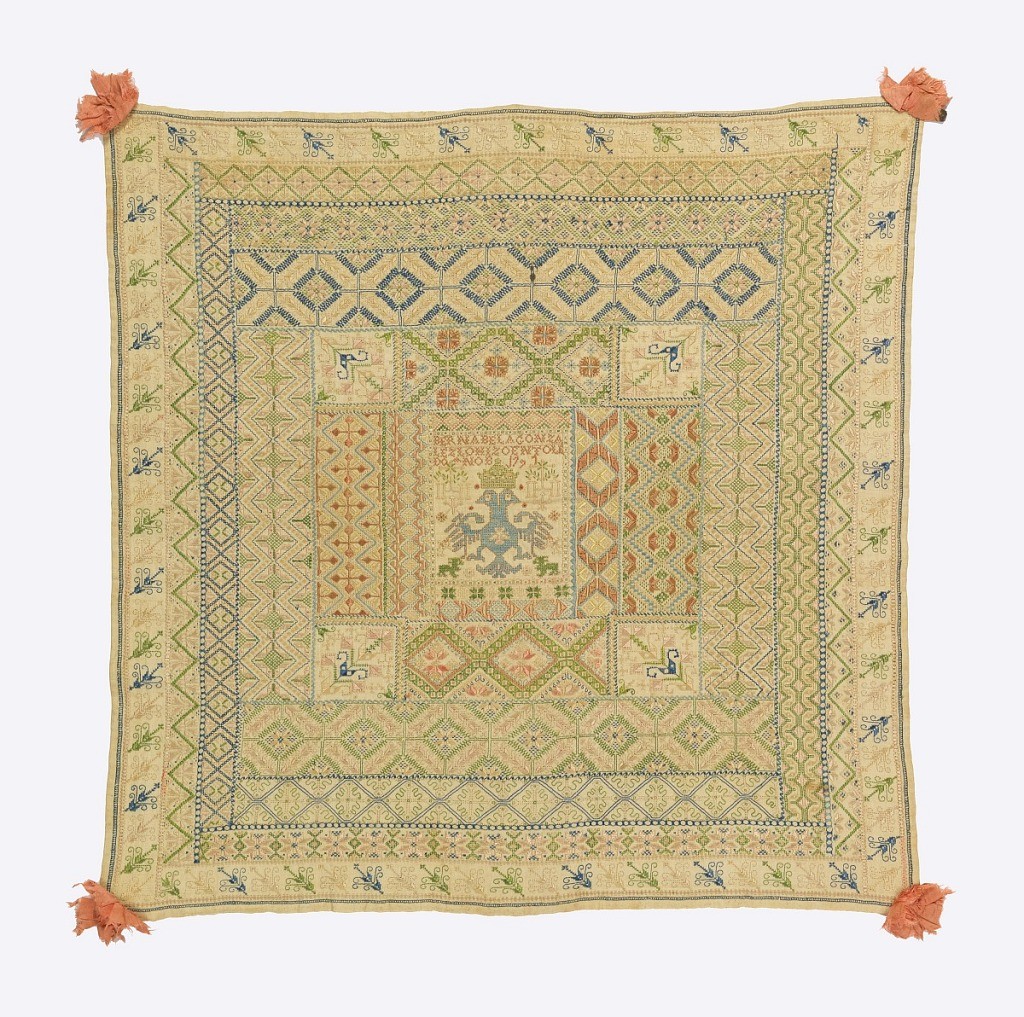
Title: Sampler
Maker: Bernabela Gonzalez
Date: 1797
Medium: silk embroidery on linen foundation Technique: embroidered in satin, back, eyelet, detached chain, herring bone, running, cross, stem, and button hole stitches on plain weave foundation
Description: Central square containing crowned double-headed eagle, surrounded by bands of geometric pattern in concentric squares. Trimmed with four red tassels.